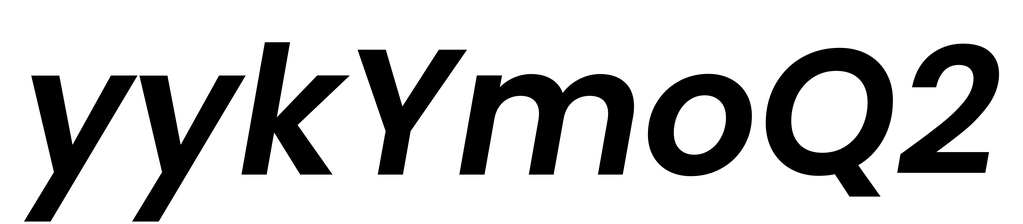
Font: Poppins-SemiBoldItalic